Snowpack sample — Loveland Pass, Silver Plume, Colorado, USA (2/11/26, 12:00 PM MST)
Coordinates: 39.663, -105.886
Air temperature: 35 °F
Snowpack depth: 82 cm
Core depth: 10 cm
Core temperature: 15.8 °F
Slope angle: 13°, slope face: 12°
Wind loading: high
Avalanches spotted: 1
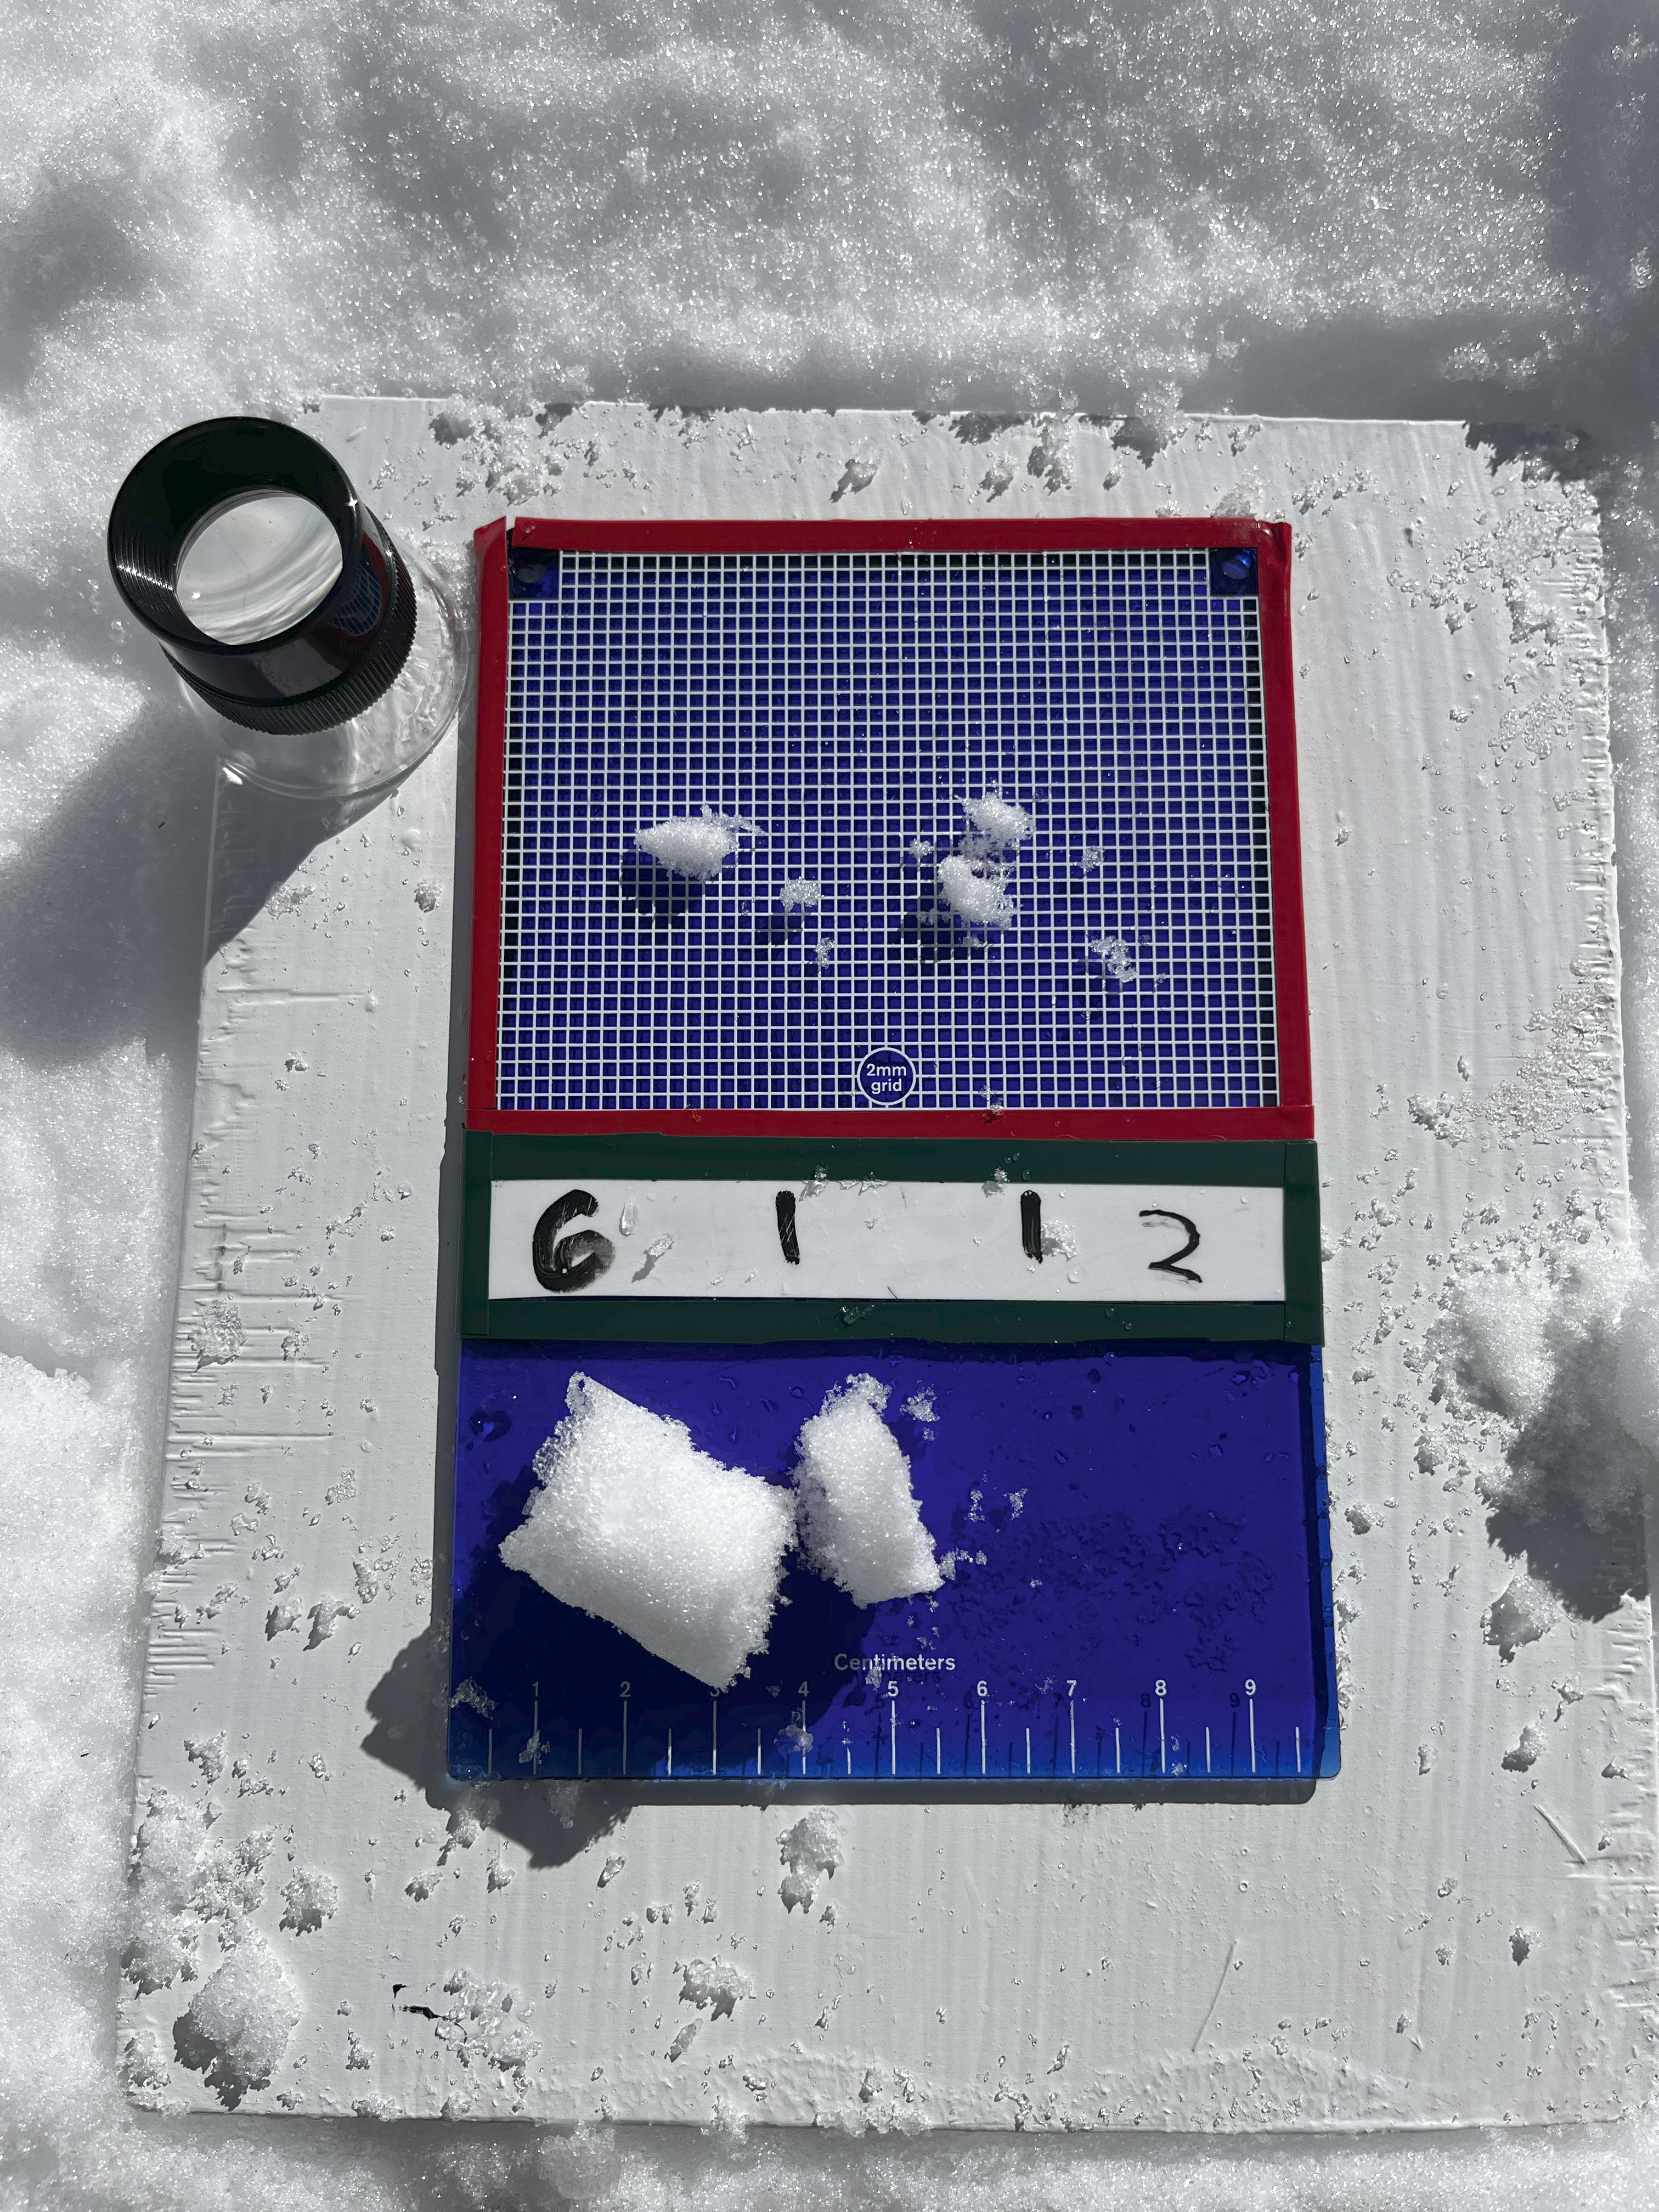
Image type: crystal_card
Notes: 1 small avalanche spotted on the north side of the bowl, lots of wind loading